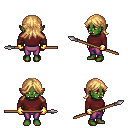
a pixel art fantasy rpg character, female body template, orc, green skin, maroon long-sleeve shirt, magenta pants, light blonde loose hair, gold gloves, spear, four views (front, back, left, right), 2x2 character sprite sheet, small pixel art, hard edges, no anti-aliasing